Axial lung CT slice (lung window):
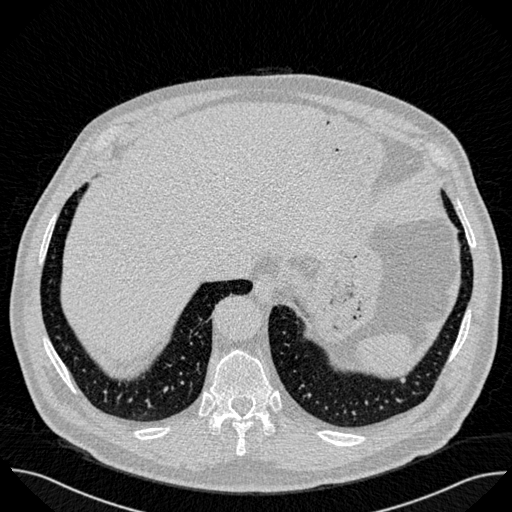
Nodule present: yes
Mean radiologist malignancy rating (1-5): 3